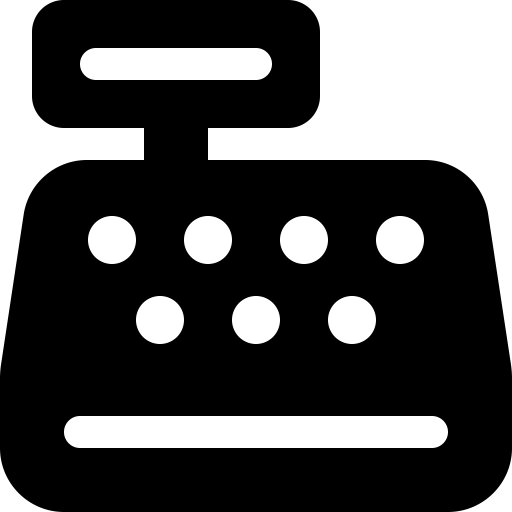
Tags: icon, FontAwesome, fa-icon, solid, cash, register